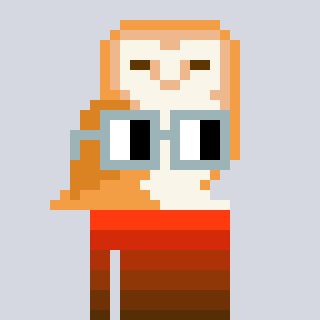
a pixel art character with square dark gray glasses, a owl-shaped head and a grayscale-colored body on a cool background